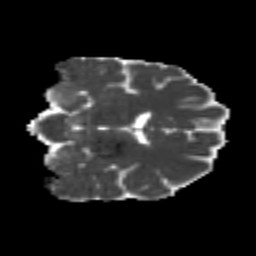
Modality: MD
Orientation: coronal
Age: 24
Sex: female
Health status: healthy
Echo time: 0.074 s